Question: Looking for advice on how to better align these buttons. Probably many ways to do this. Perhaps center all three buttons vertically since they are different size buttons? Right now the buttons just look haphazard, because I am brand new to Android programming.
Here is the current button code:
'''
<RelativeLayout xmlns:android="http://schemas.android.com/apk/res/android"
xmlns:tools="http://schemas.android.com/tools"
android:layout_width="match_parent"
android:layout_height="match_parent"
android:paddingLeft="@dimen/activity_horizontal_margin"
android:paddingRight="@dimen/activity_horizontal_margin"
android:paddingTop="@dimen/activity_vertical_margin"
android:paddingBottom="@dimen/activity_vertical_margin"
tools:context="com.redacted.redacted.HomeScreen$PlaceholderFragment"
android:background="#ff6d8416">
<TextView android:id="@+id/section_label" android:layout_width="wrap_content"
android:layout_height="wrap_content" />
<Button
android:layout_width="wrap_content"
android:layout_height="wrap_content"
android:text="Beginner / Principiante"
android:id="@+id/beginnerButton"
android:layout_marginBottom="26dp"
android:layout_above="@+id/intermediateButton"
android:layout_centerHorizontal="true" />
<Button
android:layout_width="wrap_content"
android:layout_height="wrap_content"
android:text="Intermediate / Intermedio"
android:id="@+id/intermediateButton"
android:layout_alignRight="@+id/beginnerButton"
android:layout_alignEnd="@+id/beginnerButton"
android:layout_centerVertical="true" />
<Button
android:layout_width="wrap_content"
android:layout_height="wrap_content"
android:text="Advanced / Advanzado"
android:id="@+id/advancedButton"
android:layout_marginTop="28dp"
android:layout_below="@+id/intermediateButton"
android:layout_alignLeft="@+id/intermediateButton"
android:layout_alignStart="@+id/intermediateButton"
android:layout_centerVertical="true" />
<TextView
android:layout_width="wrap_content"
android:layout_height="wrap_content"
android:textAppearance="?android:attr/textAppearanceLarge"
android:text="redacted"
android:id="@+id/textView"
android:layout_alignTop="@+id/section_label"
android:layout_alignParentLeft="true"
android:layout_alignParentStart="true"
android:layout_alignParentRight="true"
android:layout_alignParentEnd="true"
android:textColor="@android:color/white" />
</RelativeLayout>
'''
This is my current result

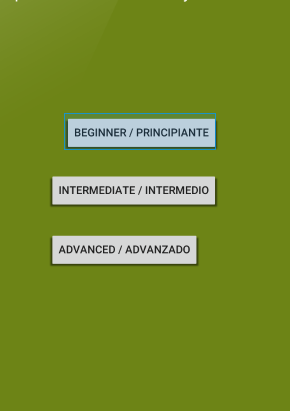
Answer: Try this:
'''
<?xml version="1.0" encoding="utf-8"?>
<LinearLayout xmlns:android="http://schemas.android.com/apk/res/android"
android:orientation="vertical"
android:layout_width="match_parent"
android:layout_gravity="center"
android:padding="20dp"
android:layout_height="wrap_content">
<Button
android:layout_width="match_parent"
android:layout_height="wrap_content"
android:text="Beginner"
android:layout_margin="10dp"
android:id="@+id/button" />
<Button
android:layout_width="match_parent"
android:layout_height="wrap_content"
android:text="Intermediate"
android:layout_margin="10dp"
android:id="@+id/button2" />
<Button
android:layout_width="match_parent"
android:layout_height="wrap_content"
android:text="Advanced"
android:layout_margin="10dp"
android:id="@+id/button3" />
</LinearLayout>
'''